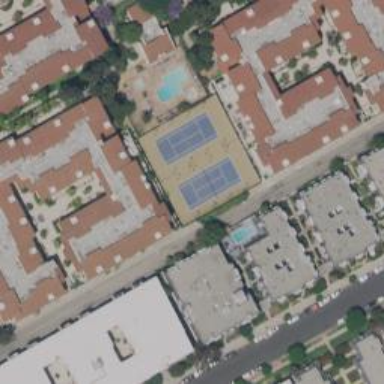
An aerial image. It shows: Tennis court on pitch designated for leisure land.